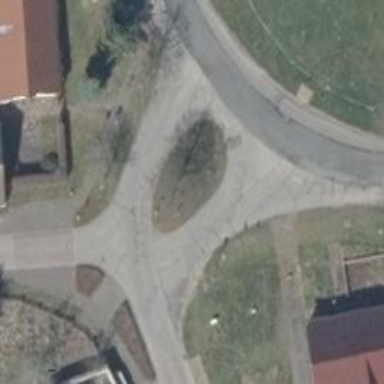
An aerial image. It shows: Residential road with asphalt surface and no sidewalks.